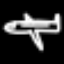
Label: airplane